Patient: sex F, age 48
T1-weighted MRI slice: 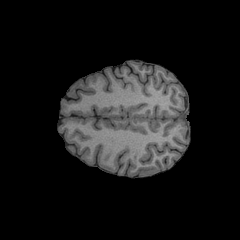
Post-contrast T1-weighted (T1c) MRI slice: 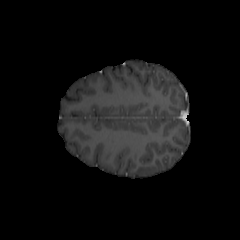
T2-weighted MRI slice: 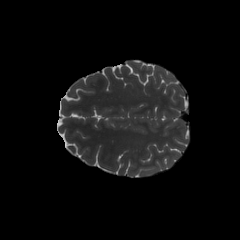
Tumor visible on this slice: no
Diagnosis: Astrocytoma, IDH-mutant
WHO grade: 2